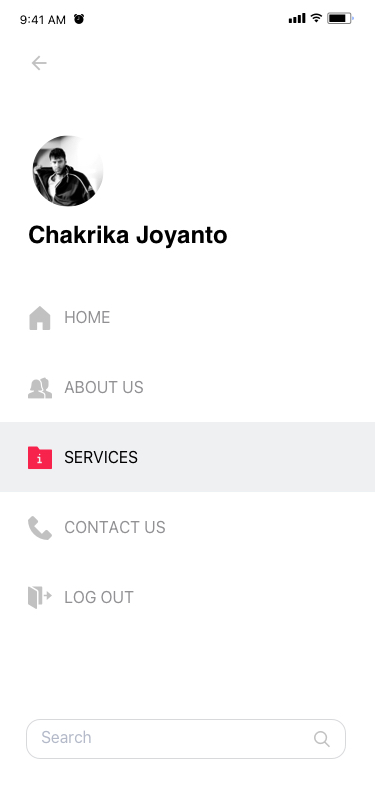
Text in this UI design:
HOME
SERVICES
ABOUT US
CONTACT US
LOG OUT
Chakrika Joyanto
UI Text/Heading/H4/Hightlight
Search
9:41 AM